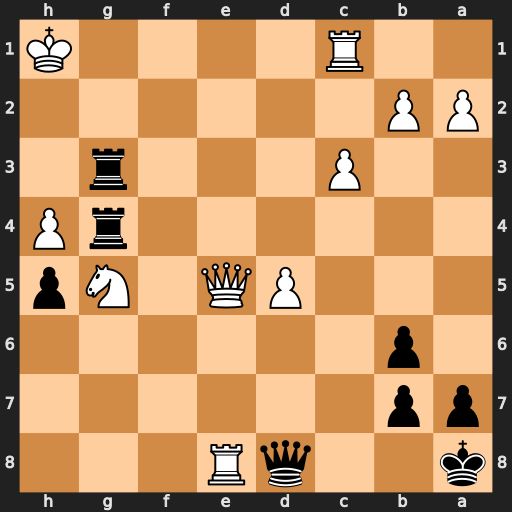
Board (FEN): k2qR3/pp6/1p6/3PQ1Np/6rP/2P3r1/PP6/2R4K
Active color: b
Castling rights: -
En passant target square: -
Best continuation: Rxh4+ Nh3 Rhxh3#